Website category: university
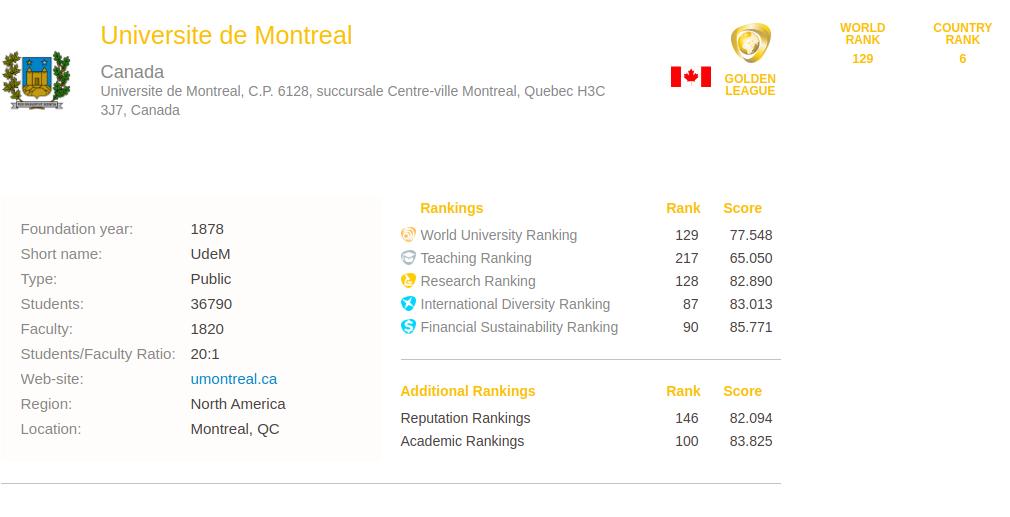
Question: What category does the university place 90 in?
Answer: Financial Sustainability Ranking

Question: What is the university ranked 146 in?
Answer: Reputation Rankings

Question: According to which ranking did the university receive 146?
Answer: Reputation Rankings

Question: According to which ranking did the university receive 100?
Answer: Academic Rankings

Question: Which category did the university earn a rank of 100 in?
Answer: Academic Rankings

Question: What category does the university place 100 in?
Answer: Academic Rankings

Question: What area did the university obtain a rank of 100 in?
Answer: Academic Rankings

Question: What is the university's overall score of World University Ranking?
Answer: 77.548

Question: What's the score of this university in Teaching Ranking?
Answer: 65.050

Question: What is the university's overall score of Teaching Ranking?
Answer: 65.050

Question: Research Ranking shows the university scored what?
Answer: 82.890

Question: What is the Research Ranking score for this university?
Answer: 82.890

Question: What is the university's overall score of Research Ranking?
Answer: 82.890

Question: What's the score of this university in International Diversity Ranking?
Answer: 83.013

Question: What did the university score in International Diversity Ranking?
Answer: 83.013

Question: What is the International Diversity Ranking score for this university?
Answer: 83.013

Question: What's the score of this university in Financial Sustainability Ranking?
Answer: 85.771

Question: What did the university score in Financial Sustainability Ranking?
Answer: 85.771

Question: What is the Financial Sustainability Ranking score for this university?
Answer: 85.771

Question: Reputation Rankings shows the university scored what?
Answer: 82.094

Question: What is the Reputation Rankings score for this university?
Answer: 82.094

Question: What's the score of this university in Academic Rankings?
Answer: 83.825

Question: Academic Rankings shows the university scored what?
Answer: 83.825

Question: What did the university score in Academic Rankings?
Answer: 83.825

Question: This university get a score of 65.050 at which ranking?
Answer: Teaching Ranking

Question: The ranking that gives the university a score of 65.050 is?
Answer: Teaching Ranking

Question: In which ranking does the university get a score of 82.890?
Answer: Research Ranking

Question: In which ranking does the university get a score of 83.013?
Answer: International Diversity Ranking

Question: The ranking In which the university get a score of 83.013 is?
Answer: International Diversity Ranking

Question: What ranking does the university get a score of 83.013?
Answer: International Diversity Ranking

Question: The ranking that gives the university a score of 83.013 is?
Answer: International Diversity Ranking

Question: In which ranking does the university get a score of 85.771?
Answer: Financial Sustainability Ranking

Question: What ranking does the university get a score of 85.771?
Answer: Financial Sustainability Ranking

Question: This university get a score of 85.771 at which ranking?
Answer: Financial Sustainability Ranking

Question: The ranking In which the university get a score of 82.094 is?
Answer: Reputation Rankings

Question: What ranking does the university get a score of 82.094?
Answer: Reputation Rankings

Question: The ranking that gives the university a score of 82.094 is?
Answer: Reputation Rankings

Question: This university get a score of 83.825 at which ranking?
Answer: Academic Rankings

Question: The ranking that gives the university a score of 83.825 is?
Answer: Academic Rankings